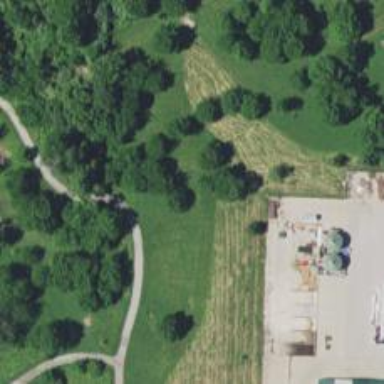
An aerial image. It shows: Disc golf hole.